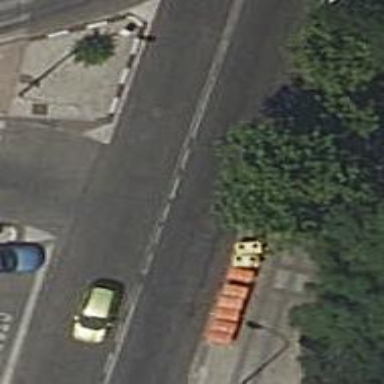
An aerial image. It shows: Secondary road with shared cycle lane.